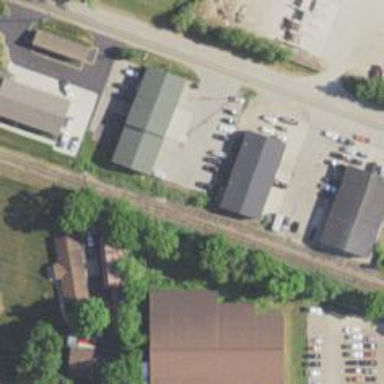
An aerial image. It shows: Preserved siding railway with historic significance.